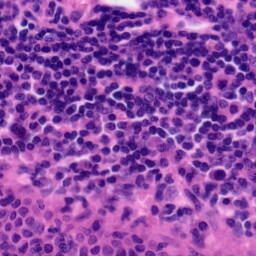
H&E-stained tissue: Tonsil